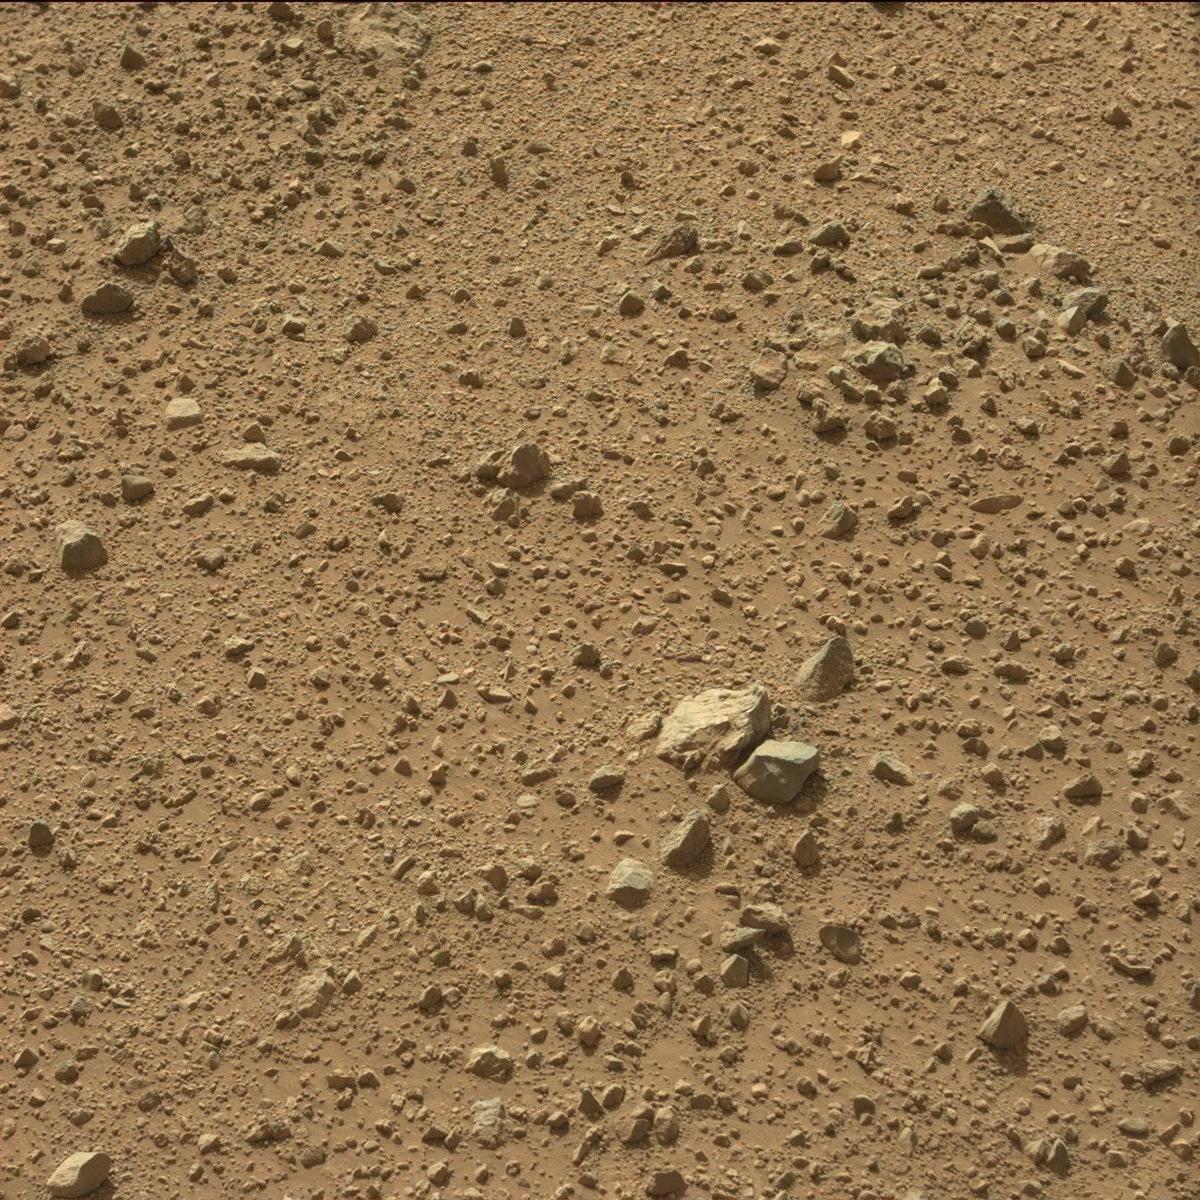
Terrain classes present: Bedrock, Rock, Sand / Soil